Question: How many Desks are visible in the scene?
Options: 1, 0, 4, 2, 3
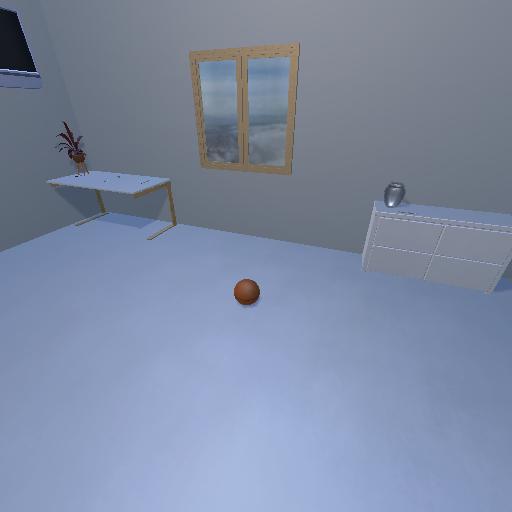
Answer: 1